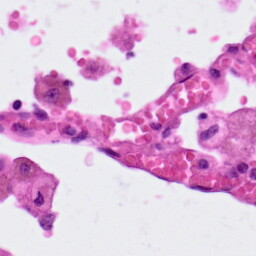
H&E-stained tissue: Lung